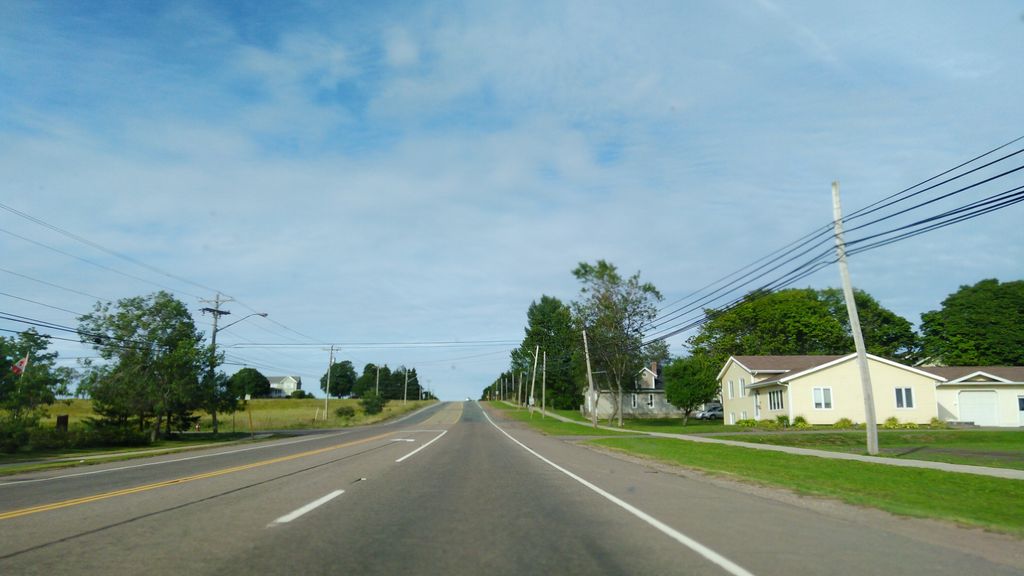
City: charlottetown